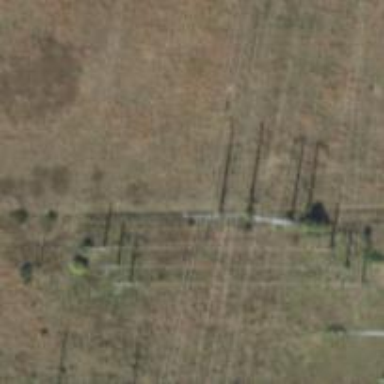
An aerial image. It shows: Power pole.